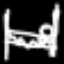
Label: bed